Question: Is there any way to make a effect like the one in the following image, with CSS?
It would be sad to lose all precious SEO because of images replacing text.

I first thought of shadows but I can't figure anything out...
The image is the site background, an absolute positioned '' tag
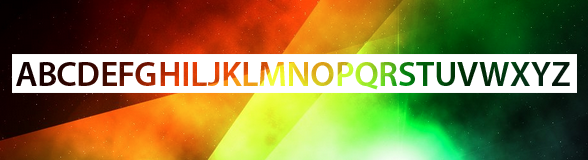
Answer: It's possible with css3 but it's not supported in all browsers
With background-clip: text; you can use a background for the text, but you will have to align it with the background of the page
'''
body {
background: url(http://www.color-hex.com/palettes/26323.png) repeat;
margin:10px;
}
h1 {
background-color:#fff;
overflow:hidden;
display:inline-block;
padding:10px;
font-weight:bold;
font-family:arial;
color:transparent;
font-size:200px;
}
span {
background: url(http://www.color-hex.com/palettes/26323.png) -20px -20px repeat;
-webkit-text-fill-color: transparent;
-webkit-background-clip: text;
display:block;
}
'''
'''
<h1><span>ABCDEFGHIKJ</span></h1>
'''
<URL>
---
## Automatic Alignment
With a little javascript you can align the background automatically:
'''
$(document).ready(function(){
//Position of the header in the webpage
var position = $("h1").position();
var padding = 10; //Padding set to the header
var left = position.left + padding;
var top = position.top + padding;
$("h1").find("span").css("background-position","-"+left+"px -"+top+"px");
});
'''
'''
body {
background: url(http://www.color-hex.com/palettes/26323.png) repeat;
margin:10px;
}
h1 {
background-color:#fff;
overflow:hidden;
display:inline-block;
padding:10px;
font-weight:bold;
font-family:arial;
color:transparent;
font-size:200px;
}
span {
background: url(http://www.color-hex.com/palettes/26323.png) -20px -20px repeat;
-webkit-text-fill-color: transparent;
-webkit-background-clip: text;
display:block;
}
'''
'''
<script src="https://ajax.googleapis.com/ajax/libs/jquery/2.1.1/jquery.min.js"></script>
<h1><span>ABCDEFGHIKJ</span></h1>
'''
<URL>